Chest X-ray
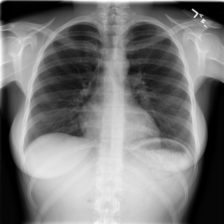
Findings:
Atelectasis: negative
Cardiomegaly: negative
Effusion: negative
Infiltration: negative
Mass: negative
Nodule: negative
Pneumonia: negative
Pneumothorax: negative
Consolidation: negative
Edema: negative
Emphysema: negative
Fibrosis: negative
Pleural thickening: negative
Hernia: negative